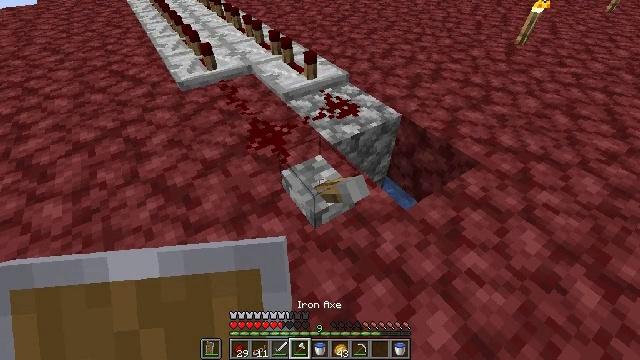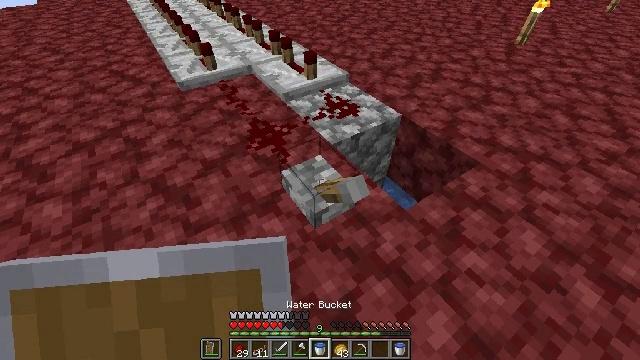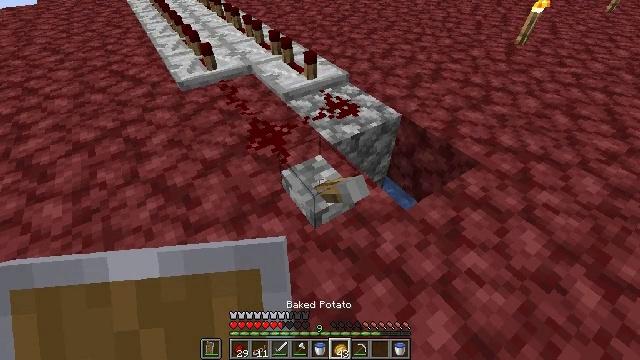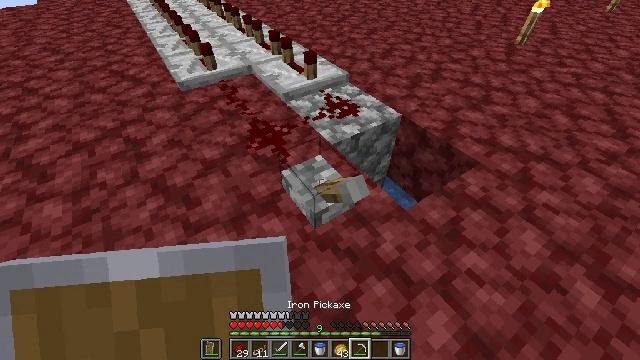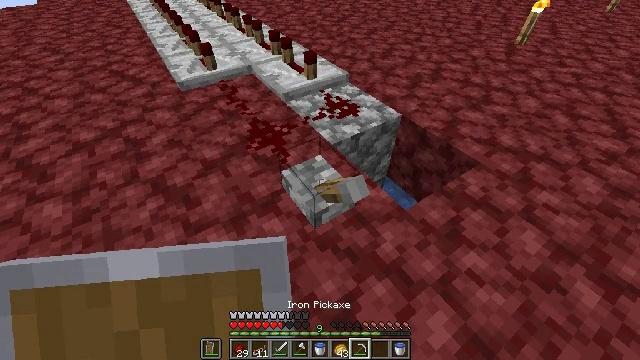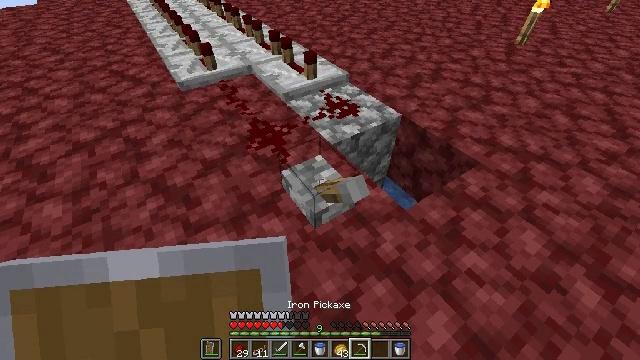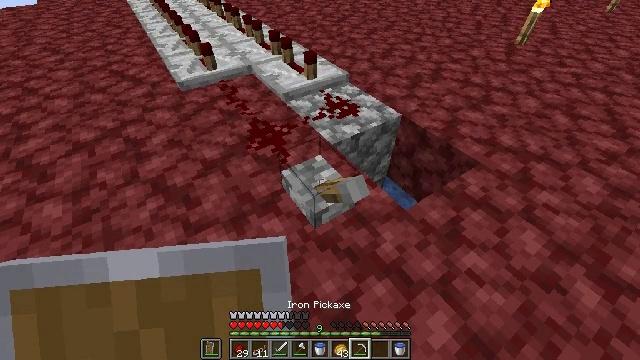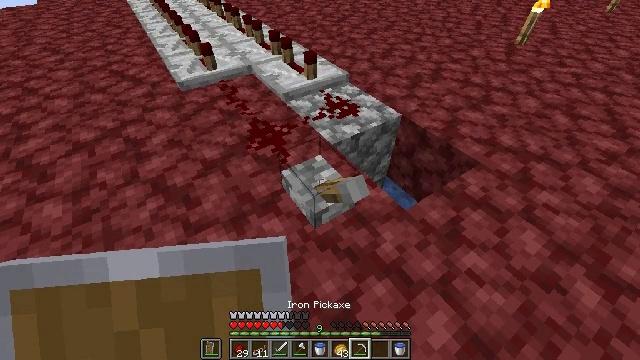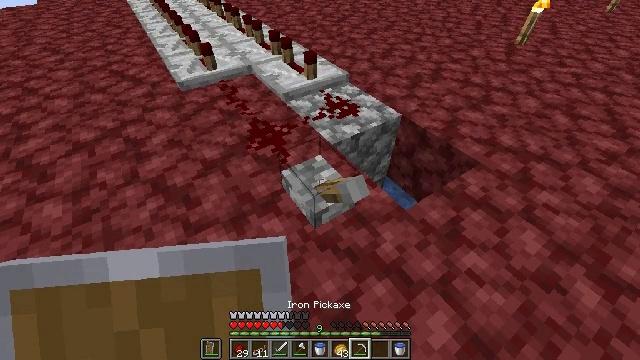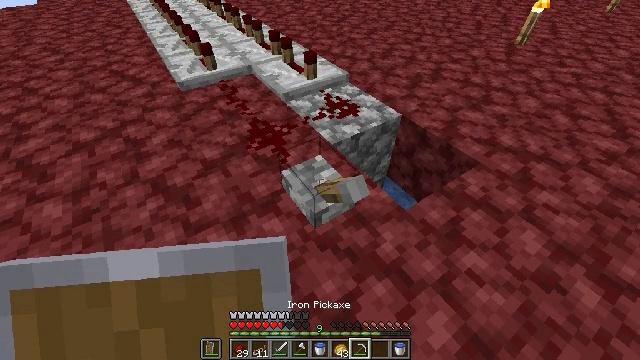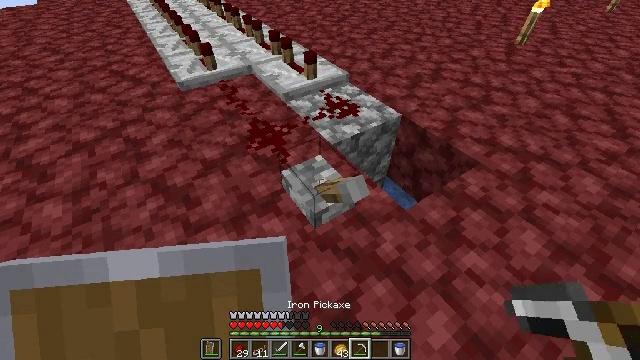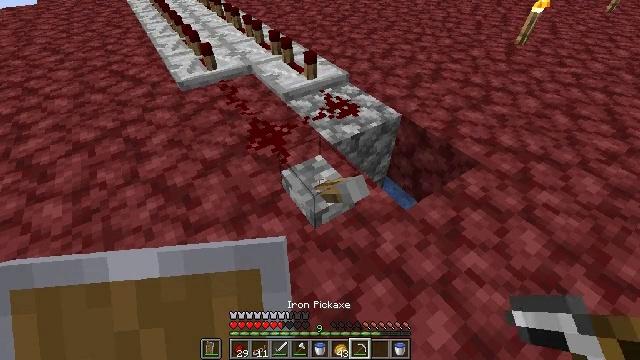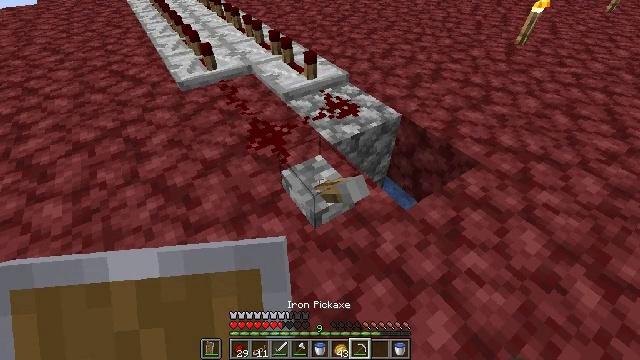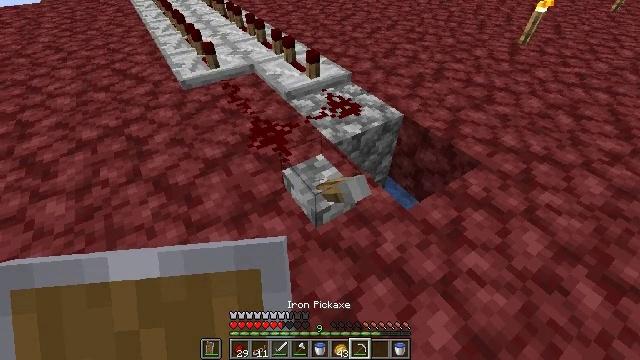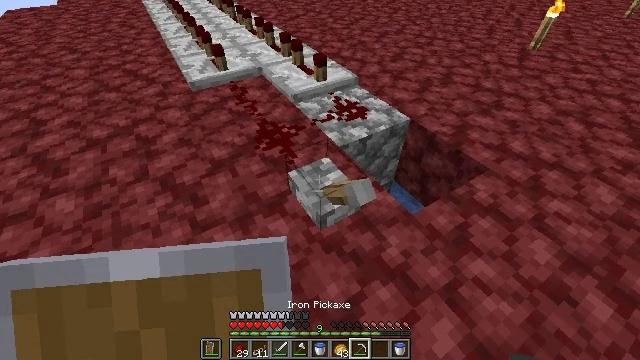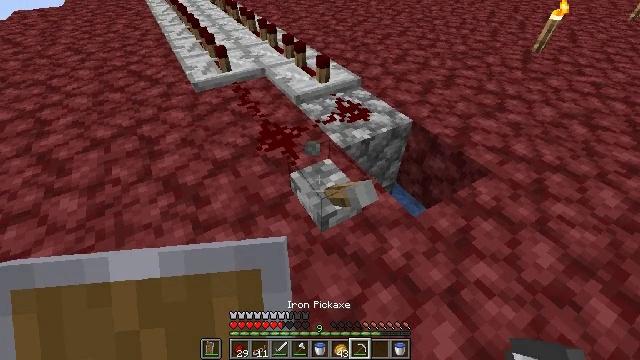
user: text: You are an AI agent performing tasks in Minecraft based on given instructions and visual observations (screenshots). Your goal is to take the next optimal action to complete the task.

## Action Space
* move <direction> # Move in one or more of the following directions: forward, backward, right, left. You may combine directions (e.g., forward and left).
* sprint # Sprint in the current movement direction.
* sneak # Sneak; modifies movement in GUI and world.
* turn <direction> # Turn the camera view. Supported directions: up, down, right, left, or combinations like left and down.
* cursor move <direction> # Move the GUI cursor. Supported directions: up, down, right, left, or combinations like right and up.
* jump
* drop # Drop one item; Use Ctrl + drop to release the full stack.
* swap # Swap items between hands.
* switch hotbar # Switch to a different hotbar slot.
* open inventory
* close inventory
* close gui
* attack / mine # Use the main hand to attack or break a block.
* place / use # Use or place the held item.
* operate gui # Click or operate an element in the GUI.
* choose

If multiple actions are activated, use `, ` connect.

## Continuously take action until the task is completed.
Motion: motion action
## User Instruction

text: Retrieve the lever from the wall.
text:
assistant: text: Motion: no_op
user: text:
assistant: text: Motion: no_op
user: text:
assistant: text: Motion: no_op
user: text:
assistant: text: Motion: no_op
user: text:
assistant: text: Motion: no_op
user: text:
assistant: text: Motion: no_op
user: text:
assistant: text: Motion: no_op
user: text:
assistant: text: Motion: no_op
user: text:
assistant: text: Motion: no_op
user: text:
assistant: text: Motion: no_op
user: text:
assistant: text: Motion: no_op
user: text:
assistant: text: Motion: no_op
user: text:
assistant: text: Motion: no_op
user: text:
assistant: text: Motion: turn left
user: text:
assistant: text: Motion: attack / mine
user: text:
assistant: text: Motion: attack / mine
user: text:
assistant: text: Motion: attack / mine
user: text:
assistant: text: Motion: attack / mine
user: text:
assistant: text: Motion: attack / mine
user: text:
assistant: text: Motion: attack / mine
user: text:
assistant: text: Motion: attack / mine
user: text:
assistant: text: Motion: attack / mine
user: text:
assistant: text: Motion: attack / mine
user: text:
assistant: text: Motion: attack / mine
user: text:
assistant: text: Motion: attack / mine
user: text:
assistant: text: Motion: attack / mine
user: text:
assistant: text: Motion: attack / mine
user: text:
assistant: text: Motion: attack / mine
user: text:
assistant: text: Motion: attack / mine
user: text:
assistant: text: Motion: attack / mine